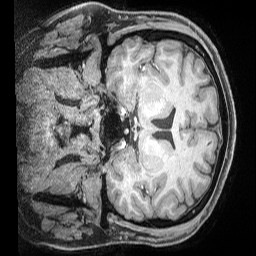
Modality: T1w
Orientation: coronal
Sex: male
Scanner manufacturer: siemens
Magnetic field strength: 3 T
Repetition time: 2.53 s
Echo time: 0.00169 s